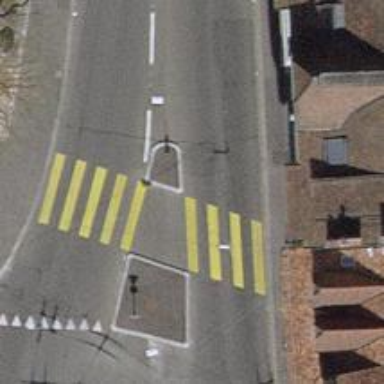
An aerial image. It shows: Uncontrolled crossing with central island on the road.